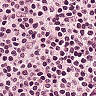
Metastatic tissue present: no